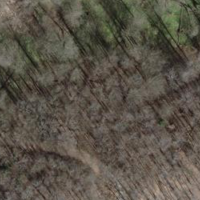
EUNIS habitat code: 41
Species observed at this site:
Corvus corone
Turdus merula
Troglodytes troglodytes
Milvus milvus
Pica pica
Garrulus glandarius
Passer domesticus
Falco tinnunculus
Motacilla alba
Columba palumbus